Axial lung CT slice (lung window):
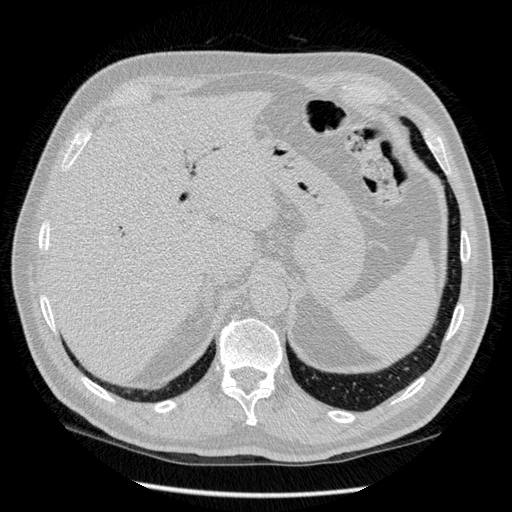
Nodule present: no